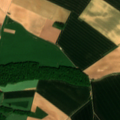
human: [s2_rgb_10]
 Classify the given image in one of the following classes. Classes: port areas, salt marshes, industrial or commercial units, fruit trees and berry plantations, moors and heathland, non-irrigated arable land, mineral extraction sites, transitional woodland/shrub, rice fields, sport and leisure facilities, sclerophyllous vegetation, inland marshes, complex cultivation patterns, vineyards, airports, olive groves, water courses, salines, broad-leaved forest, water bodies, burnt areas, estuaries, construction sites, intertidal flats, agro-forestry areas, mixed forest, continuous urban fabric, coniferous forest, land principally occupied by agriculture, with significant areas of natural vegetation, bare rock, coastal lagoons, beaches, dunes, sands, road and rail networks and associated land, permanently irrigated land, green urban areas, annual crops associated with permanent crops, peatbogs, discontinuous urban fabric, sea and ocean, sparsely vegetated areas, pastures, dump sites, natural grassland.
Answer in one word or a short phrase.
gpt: non-irrigated arable land, land principally occupied by agriculture, with significant areas of natural vegetation, broad-leaved forest